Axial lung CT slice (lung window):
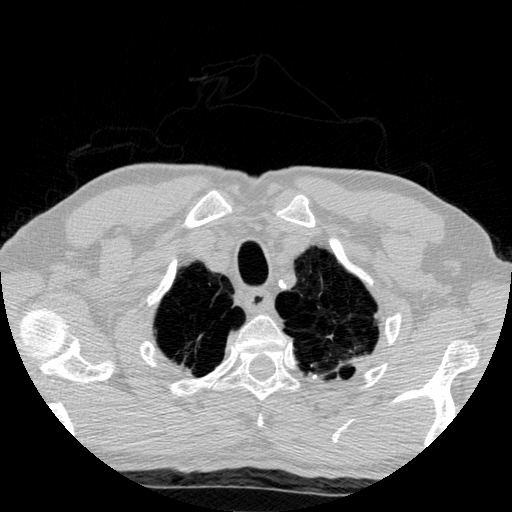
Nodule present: no